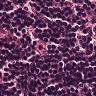
Metastatic tissue present: no